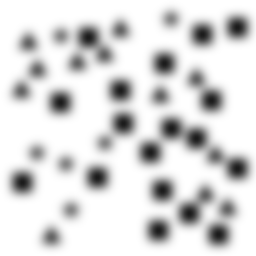
Squares: 18
Triangles: 12
Stars: 6
Total shapes: 36